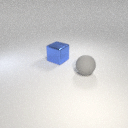
large blue metal cube behind large gray rubber sphere